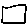
Label: square